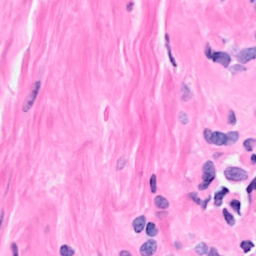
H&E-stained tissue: Breast